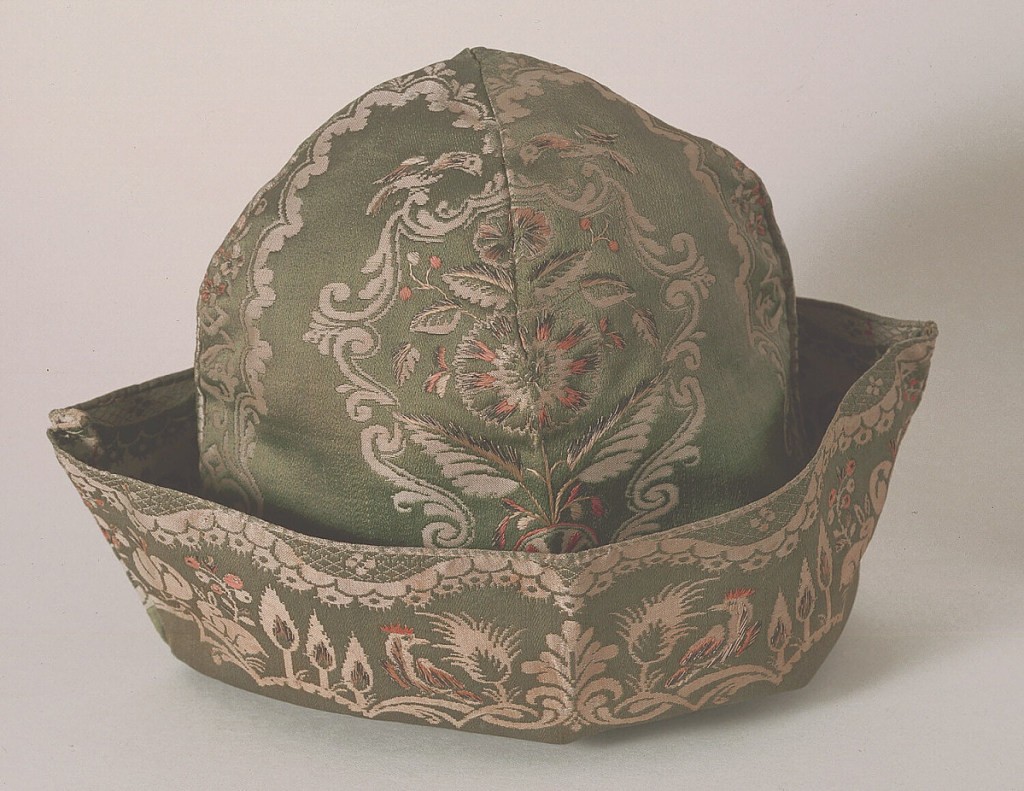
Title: Nightcap
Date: ca. 1730
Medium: silk, metallic (silver metal foil wound onto white silk core) Technique: two interconnected structures of 4\1 satin and plain weave (lampas), embroidered in surface satin stitch Label: silk lampas, embroidered with silk and metallic yarns
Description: Man's nightcap with a rounded crown and turned-up brim. The fabric has a green silk satin ground with a woven pattern of flowers and arabesques in cream silk. The brim uses a different section of the same fabric, patterned with rabbits, fruit, trees, and addorsed birds.  Touches of salmon and silver embroidery accent both areas.